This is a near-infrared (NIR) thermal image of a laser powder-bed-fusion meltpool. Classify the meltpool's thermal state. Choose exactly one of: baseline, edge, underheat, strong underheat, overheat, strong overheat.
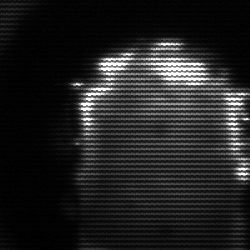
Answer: baseline